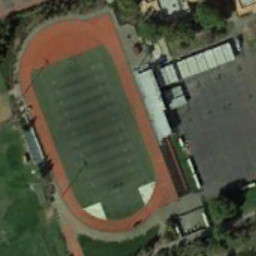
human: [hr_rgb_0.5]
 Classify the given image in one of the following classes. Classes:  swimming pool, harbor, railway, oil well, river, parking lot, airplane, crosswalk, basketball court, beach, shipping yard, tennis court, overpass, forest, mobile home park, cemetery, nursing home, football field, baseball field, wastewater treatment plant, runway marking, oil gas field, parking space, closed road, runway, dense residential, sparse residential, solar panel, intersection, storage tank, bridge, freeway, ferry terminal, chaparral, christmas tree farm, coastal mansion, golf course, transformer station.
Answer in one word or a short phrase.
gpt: football field